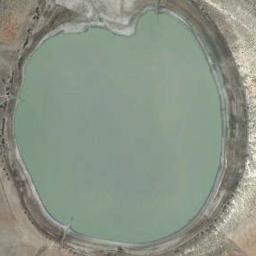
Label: lake